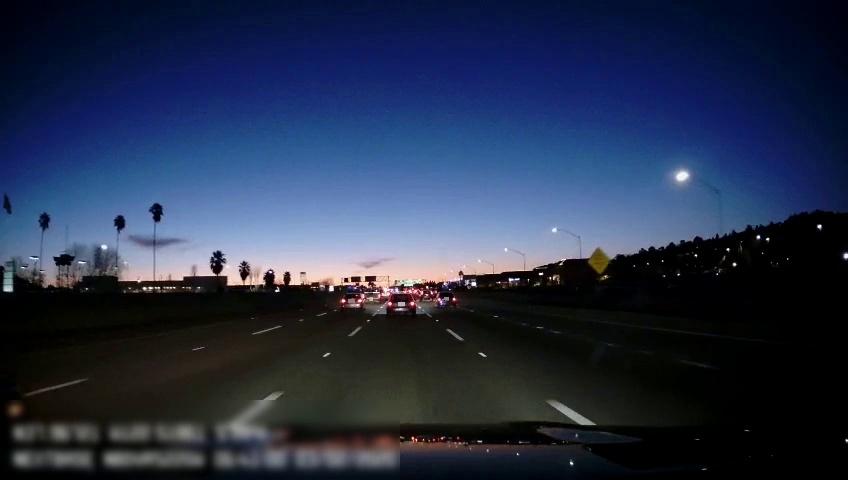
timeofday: Night
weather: Other
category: Drivable Space
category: Vehicles | Car
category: Vehicles | Truck
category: Vehicles | Car
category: Vehicles | SUV
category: Vehicles | Car
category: Vehicles | Car
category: Lanes | Alternate Lane
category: Lanes | Alternate Lane
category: Lanes | Current Lane
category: Lanes | Current Lane
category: Lanes | Alternate Lane
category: Lanes | Alternate Lane
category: Traffic | Signs